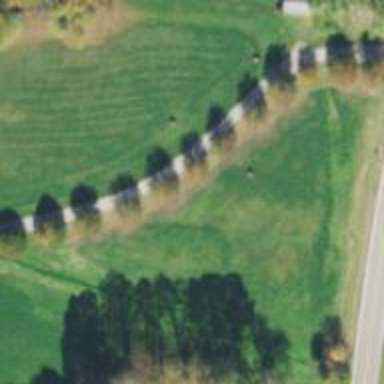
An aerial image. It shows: Driveway leading to service road.